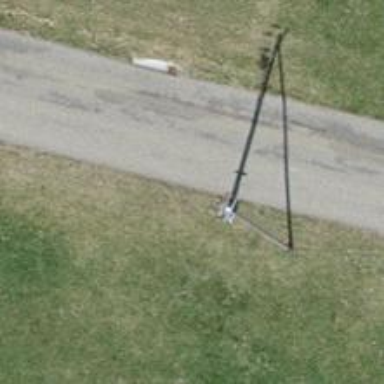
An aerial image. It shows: Power pole.